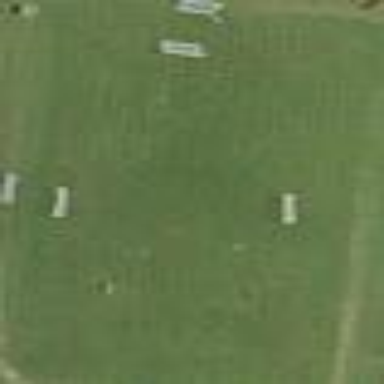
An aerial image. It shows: Soccer pitch for leisure land activities.